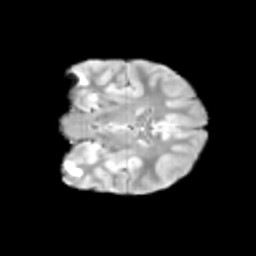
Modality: T2w
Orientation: coronal
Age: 9
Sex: male
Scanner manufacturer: siemens
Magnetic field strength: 3 T
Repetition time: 3.8 s
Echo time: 0.07 s